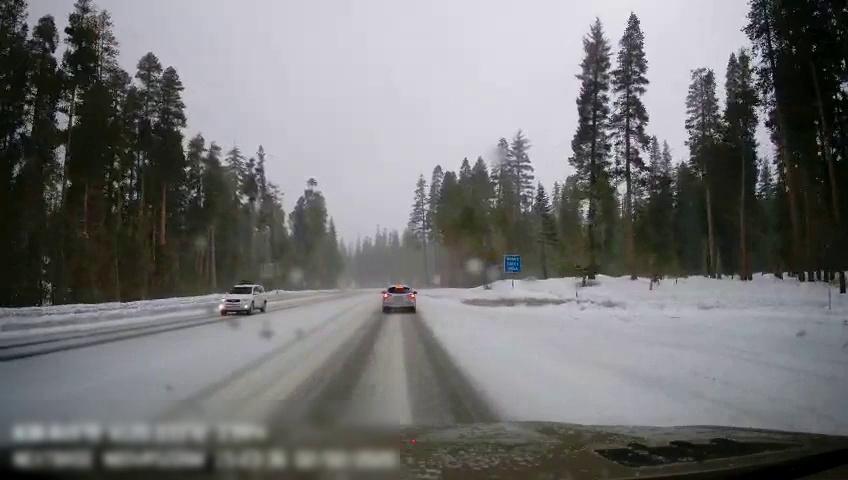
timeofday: Day
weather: Snowy
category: Drivable Space
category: Vehicles | SUV
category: Vehicles | SUV
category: Traffic | Signs
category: Traffic | Signs